Aerial crown-view tile of a tropical tree (Barro Colorado Island, Panama), acquired 20240918:
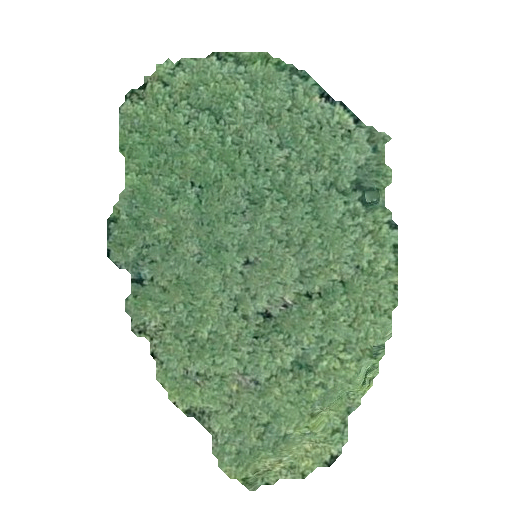
Species: Jacaranda copaia
GBIF accepted scientific name: Jacaranda copaia
Crown area: 147.236 m²